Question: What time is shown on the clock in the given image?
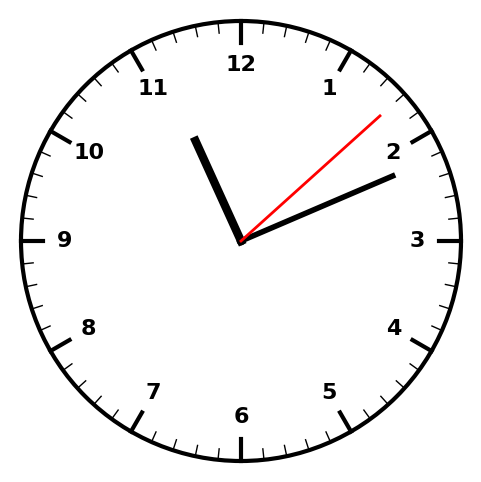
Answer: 11:11:08